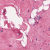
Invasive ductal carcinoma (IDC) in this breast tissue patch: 0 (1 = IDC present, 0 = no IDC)